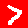
Digit: 7